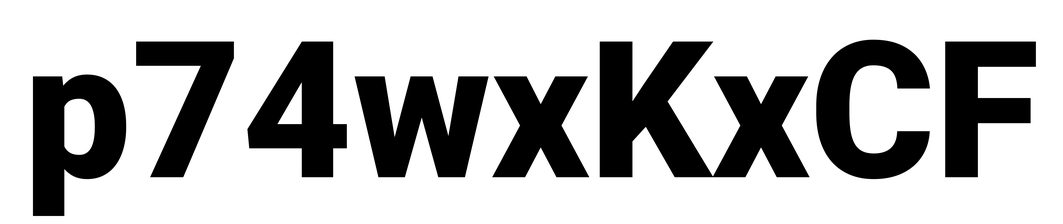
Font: Roboto_Black